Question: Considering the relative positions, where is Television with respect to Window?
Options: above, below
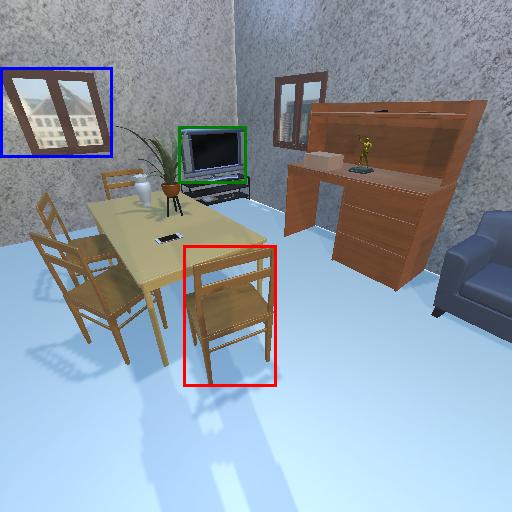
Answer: above